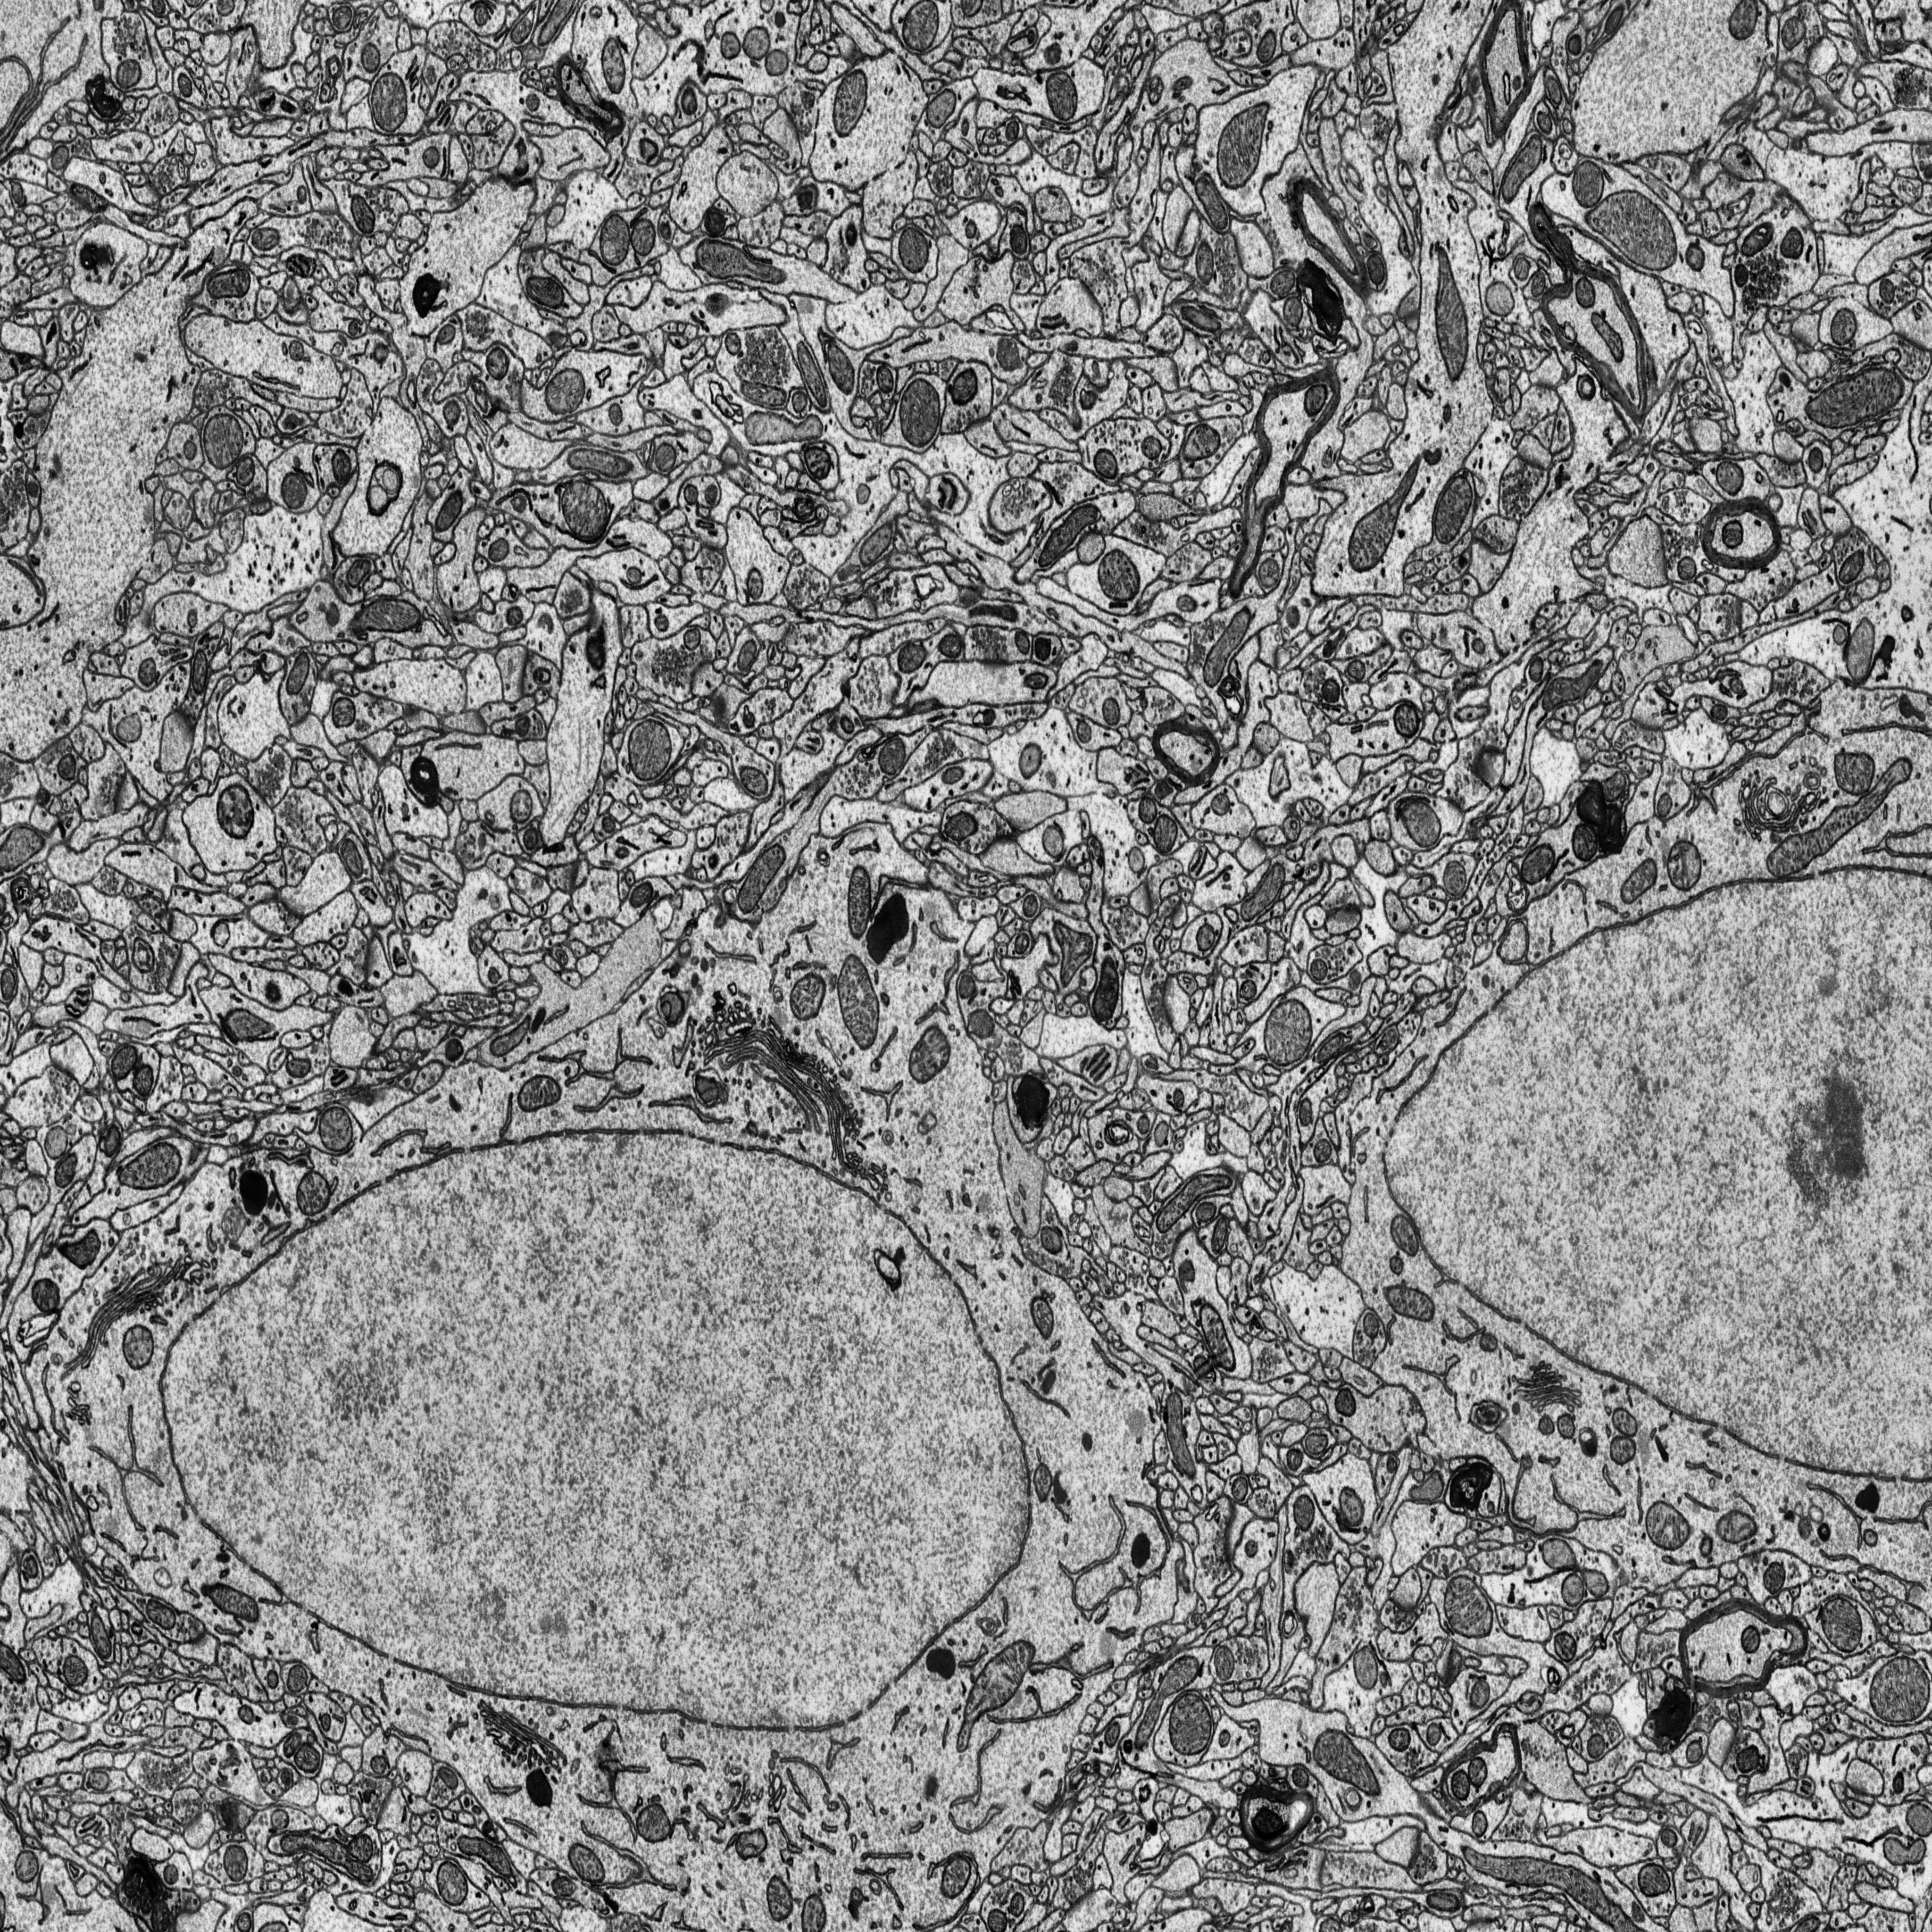
Electron microscopy slice of rat cortex tissue
Slice depth (z): 343
Mitochondria instances in slice: 358